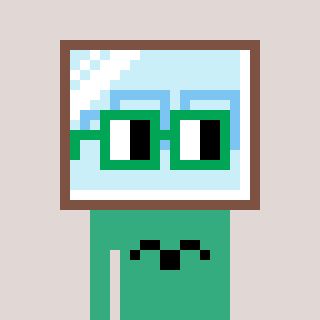
a pixel art character with square green glasses, a mirror-shaped head and a teal-colored body on a warm background